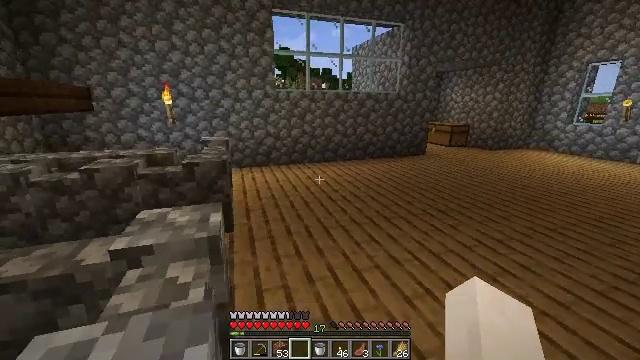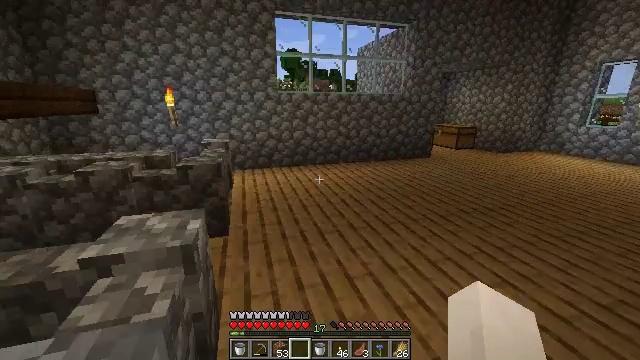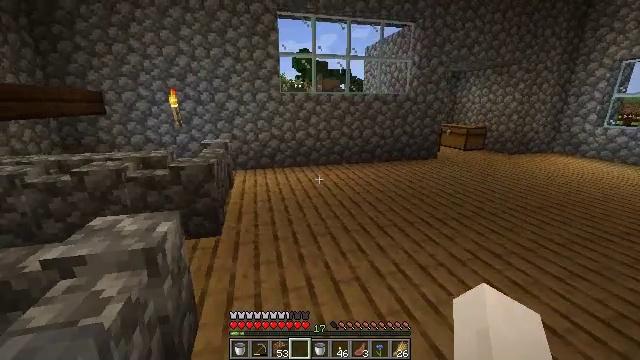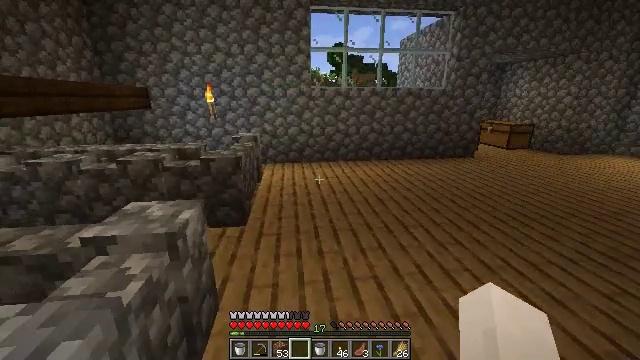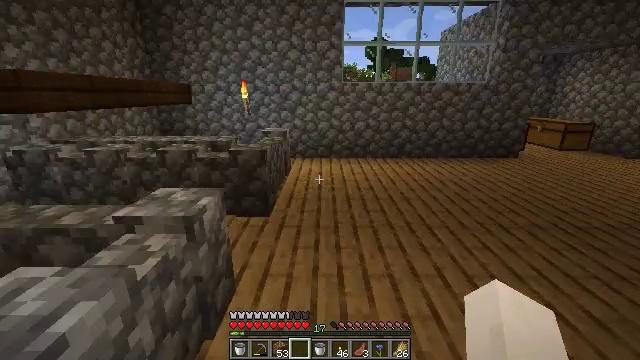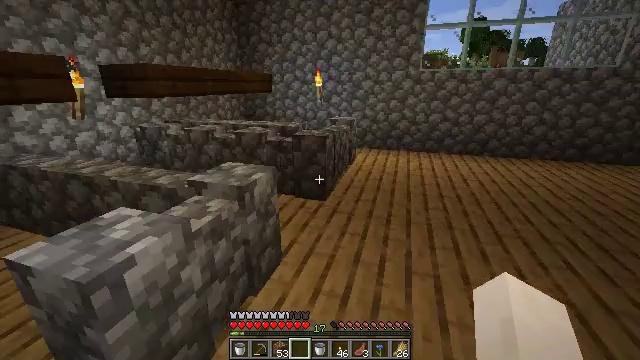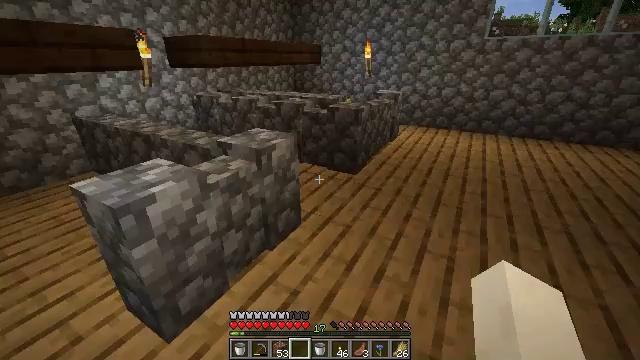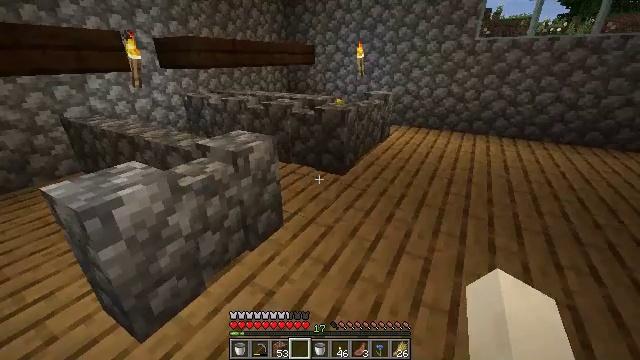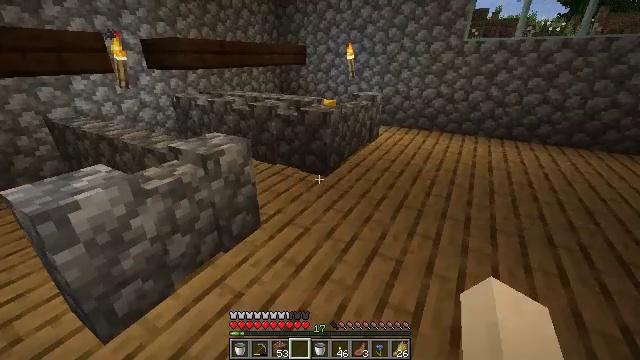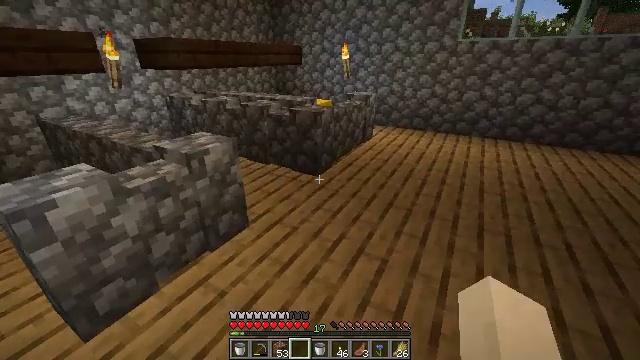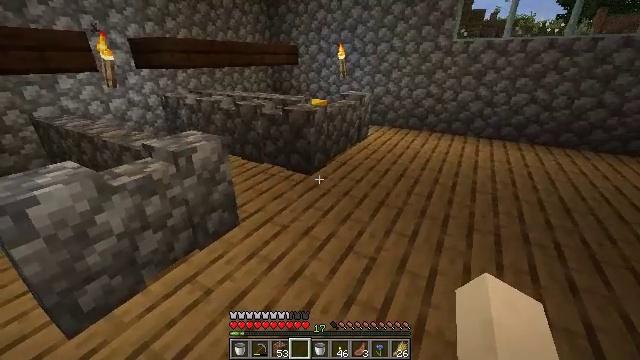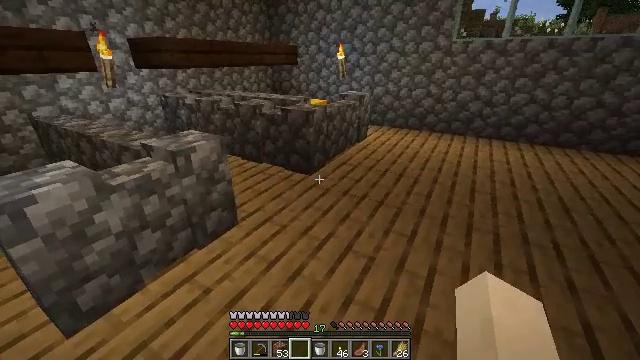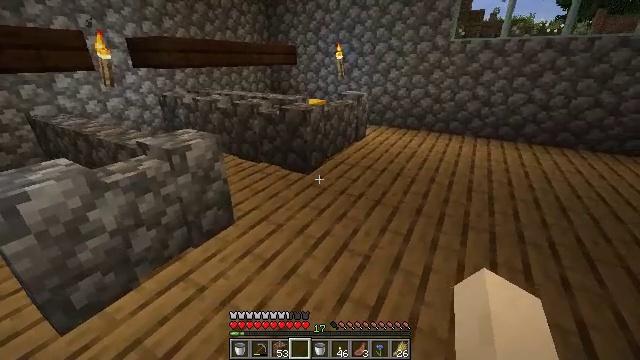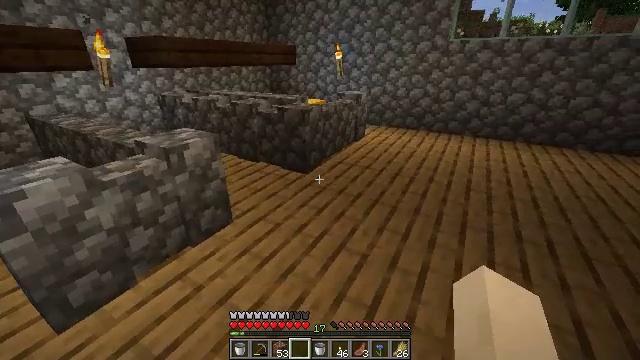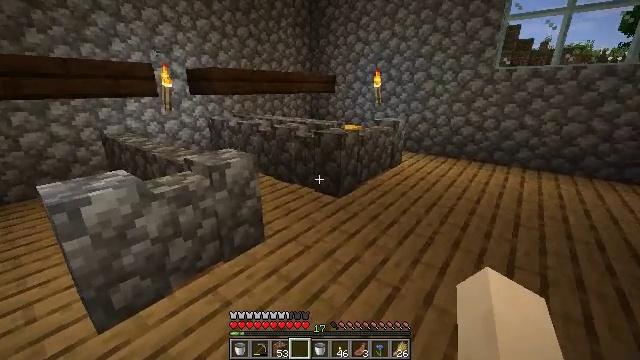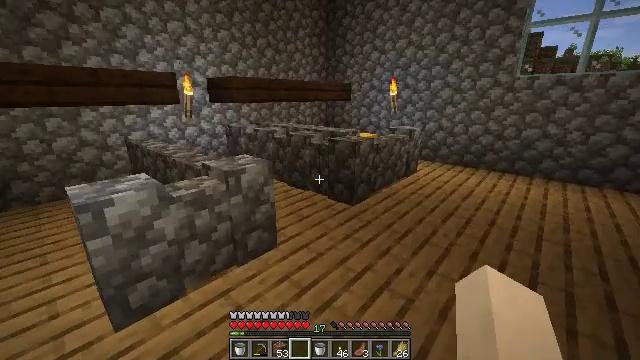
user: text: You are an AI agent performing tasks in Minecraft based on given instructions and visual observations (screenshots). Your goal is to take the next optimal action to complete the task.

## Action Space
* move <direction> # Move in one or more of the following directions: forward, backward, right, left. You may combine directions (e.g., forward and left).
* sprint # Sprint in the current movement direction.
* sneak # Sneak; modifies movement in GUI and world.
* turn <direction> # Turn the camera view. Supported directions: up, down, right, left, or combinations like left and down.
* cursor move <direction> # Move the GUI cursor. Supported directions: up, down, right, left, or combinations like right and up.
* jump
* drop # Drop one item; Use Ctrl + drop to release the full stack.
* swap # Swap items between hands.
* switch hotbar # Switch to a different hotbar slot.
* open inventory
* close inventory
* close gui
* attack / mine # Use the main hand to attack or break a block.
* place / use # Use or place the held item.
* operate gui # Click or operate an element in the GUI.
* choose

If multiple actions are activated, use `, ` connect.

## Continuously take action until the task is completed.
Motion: motion action
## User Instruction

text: Gather the oxeye daisy for crafting.
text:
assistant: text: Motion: move right, turn left
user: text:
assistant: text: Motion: move right, turn left
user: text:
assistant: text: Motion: move right, turn left and down
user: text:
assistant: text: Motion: move right, turn left
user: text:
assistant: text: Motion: move right, turn left and down
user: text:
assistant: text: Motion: move right, turn left and down
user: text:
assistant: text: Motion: move right
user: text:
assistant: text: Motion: move right
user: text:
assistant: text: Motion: no_op
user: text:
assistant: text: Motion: no_op
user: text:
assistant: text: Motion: no_op
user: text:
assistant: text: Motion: no_op
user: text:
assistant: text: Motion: no_op
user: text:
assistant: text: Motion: turn left and up
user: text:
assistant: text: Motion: turn left and up
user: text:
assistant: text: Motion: move left, turn left and up
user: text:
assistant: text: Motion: move left, turn left and up
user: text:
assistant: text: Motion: move left, turn left and up
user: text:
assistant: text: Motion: move left, turn left and up
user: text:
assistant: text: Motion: move left, turn left and up
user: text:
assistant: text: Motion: turn left and up
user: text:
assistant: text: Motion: turn left and up
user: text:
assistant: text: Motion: turn left and up
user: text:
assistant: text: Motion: turn left
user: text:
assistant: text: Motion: no_op
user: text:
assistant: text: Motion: no_op
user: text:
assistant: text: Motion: move forward
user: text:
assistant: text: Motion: move forward
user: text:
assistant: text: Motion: move forward, turn right and down
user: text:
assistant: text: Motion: move right, turn right and down